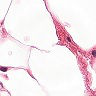
Metastatic tissue present: no